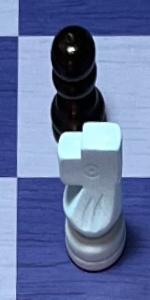
Label: Knight_White